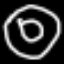
Label: donut